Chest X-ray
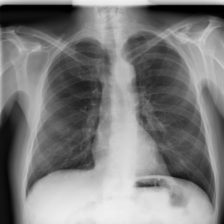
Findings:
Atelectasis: negative
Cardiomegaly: negative
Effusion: negative
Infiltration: negative
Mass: negative
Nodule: negative
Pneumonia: negative
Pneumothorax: negative
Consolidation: negative
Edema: negative
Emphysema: negative
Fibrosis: negative
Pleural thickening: negative
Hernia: negative